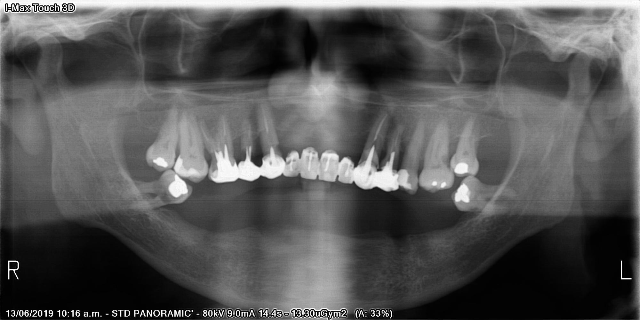
adult